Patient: sex M, age 44
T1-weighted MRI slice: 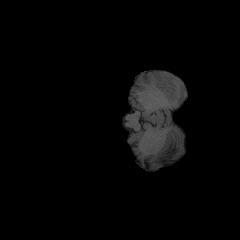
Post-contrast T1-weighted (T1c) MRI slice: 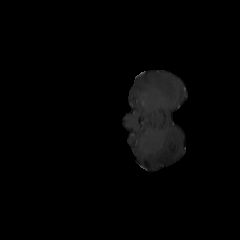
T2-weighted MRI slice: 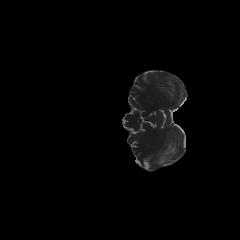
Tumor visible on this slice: no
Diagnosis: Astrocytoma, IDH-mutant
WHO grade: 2